Question: How can I add sequence numbers to grouped numbers in a dataframe? Like so:
sequence numbers
I tryed it with 'df.groupby().cumcount()' but that didn't work
For example:
'''
import pandas as pd
tmp = pd.DataFrame({'group Nr':[50,50,50,53,53,53,53,56,56,59,59,59]})
tmp['sequential Nr'] = tmp.groupby('group Nr').cumcount()
tmp.sort_values('group Nr')
print(tmp)
'''
will give me:
'''
group Nr sequential Nr
0 50 0
1 50 1
2 50 2
3 53 0
4 53 1
5 53 2
6 53 3
7 56 0
8 56 1
9 59 0
10 59 1
11 59 2
'''
That is not exactly what i was looking for, as you can see.
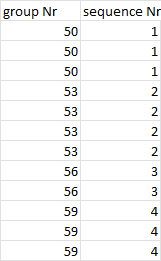
Answer: Assuming you just want to create a sequence number column, you can use ngroup:
'''
df = pd.DataFrame({'group Nr':[50,50,50,53,53,53,53,56,56,59,59,59]})
df["sequence Nr"] = df.groupby("group Nr").ngroup() + 1
'''
ngroup numbers each group starting from 0, so you'll want to add 1.